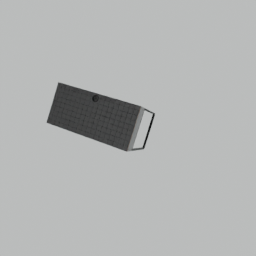
Label: furniture